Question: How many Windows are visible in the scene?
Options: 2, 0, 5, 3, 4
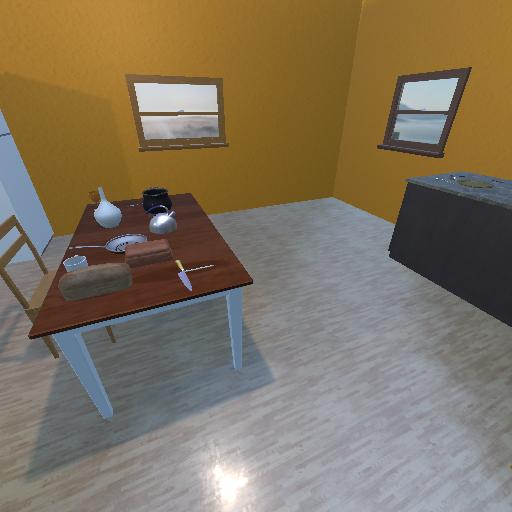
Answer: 2